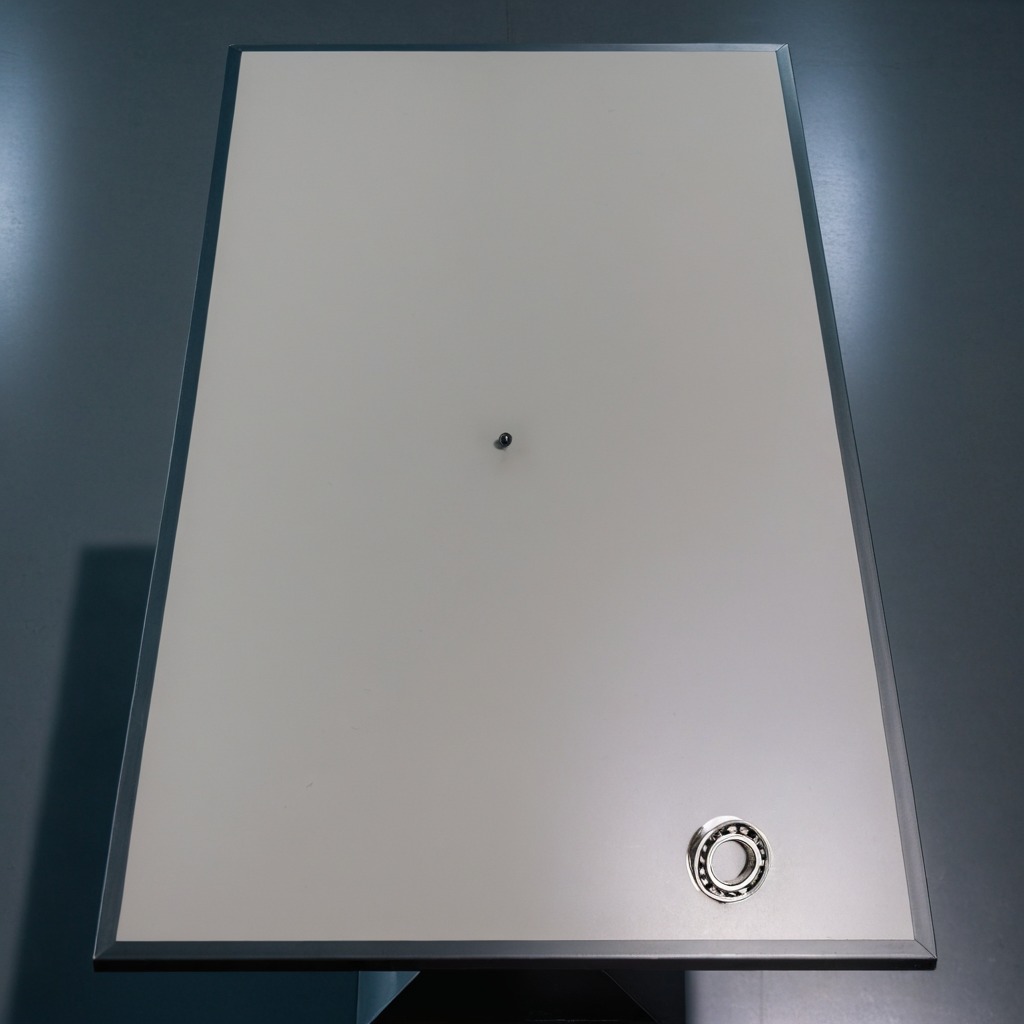
A metal ball bearing is lying on the tabletop in the evening.